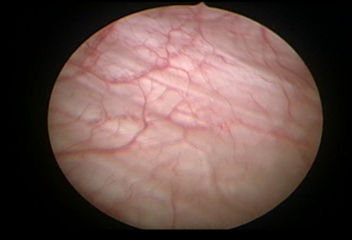
Modality: WLC
Class: Normal mucosa
Bladder cancer association: No